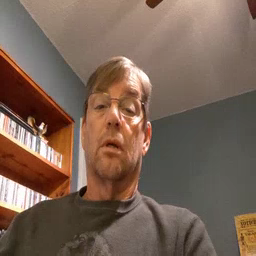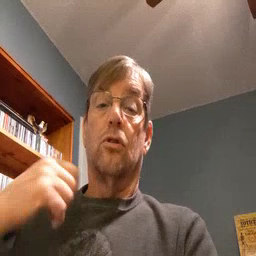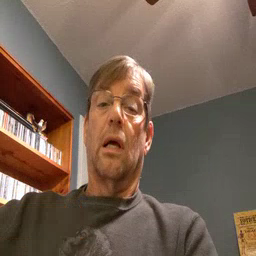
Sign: jacket